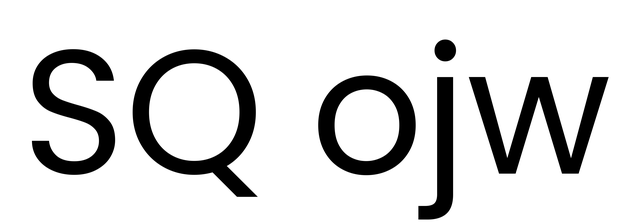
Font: Poppins-Regular